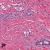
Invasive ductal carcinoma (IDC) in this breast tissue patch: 1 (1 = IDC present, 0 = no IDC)